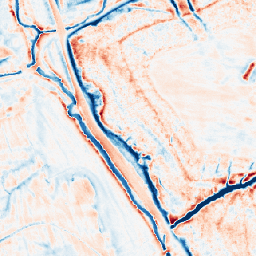
Category: edge_preserving
Decomposition family: anisotropic_diffusion
Decomposition parameters: iterations: 50
kappa: 10
gamma: 0.15
Upsampling method: area
Upsampling parameters: scale: 4
Upsampling scale: 4